Interaction volume radius: 5 \u00c5
Interaction volume height: 20 \u00c5
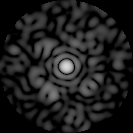
Disorder parameter: 0.8684